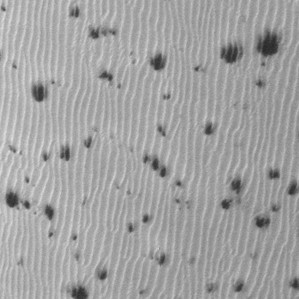
Label: frost